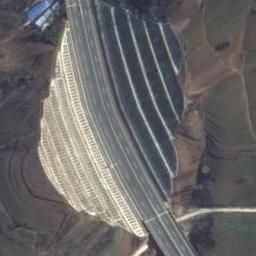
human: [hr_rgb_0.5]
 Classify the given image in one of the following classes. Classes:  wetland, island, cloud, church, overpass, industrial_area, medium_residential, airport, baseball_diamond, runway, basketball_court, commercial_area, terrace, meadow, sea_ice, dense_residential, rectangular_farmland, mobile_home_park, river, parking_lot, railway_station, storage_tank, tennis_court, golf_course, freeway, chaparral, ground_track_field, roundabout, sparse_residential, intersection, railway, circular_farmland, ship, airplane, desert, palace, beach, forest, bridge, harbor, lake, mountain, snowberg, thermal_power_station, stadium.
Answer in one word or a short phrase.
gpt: freeway